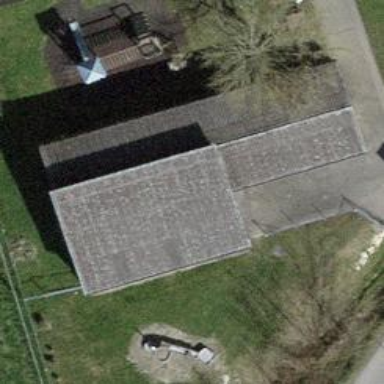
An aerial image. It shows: Kindergarten.